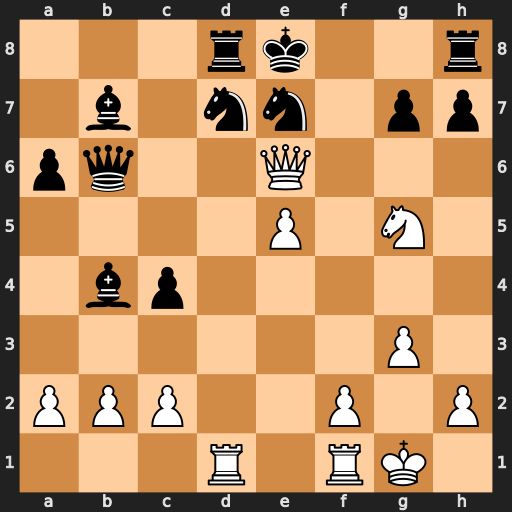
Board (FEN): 3rk2r/1b1nn1pp/pq2Q3/4P1N1/1bp5/6P1/PPP2P1P/3R1RK1
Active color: w
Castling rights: k
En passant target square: -
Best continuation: Qf7#